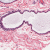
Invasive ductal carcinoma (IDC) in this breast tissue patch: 0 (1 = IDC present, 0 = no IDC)